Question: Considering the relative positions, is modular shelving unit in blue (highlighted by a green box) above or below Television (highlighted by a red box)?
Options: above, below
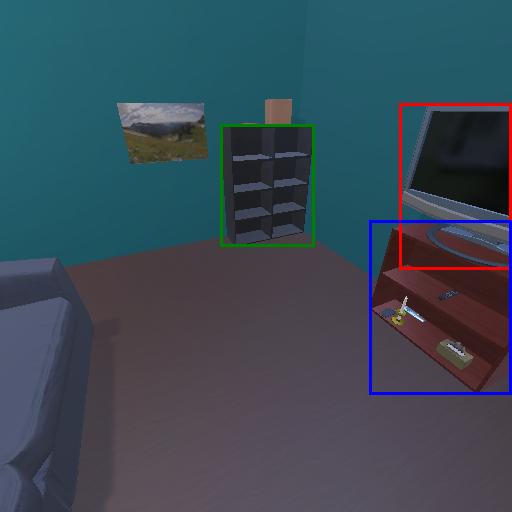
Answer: above